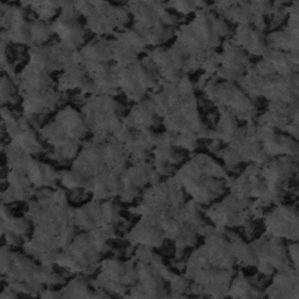
Label: frost